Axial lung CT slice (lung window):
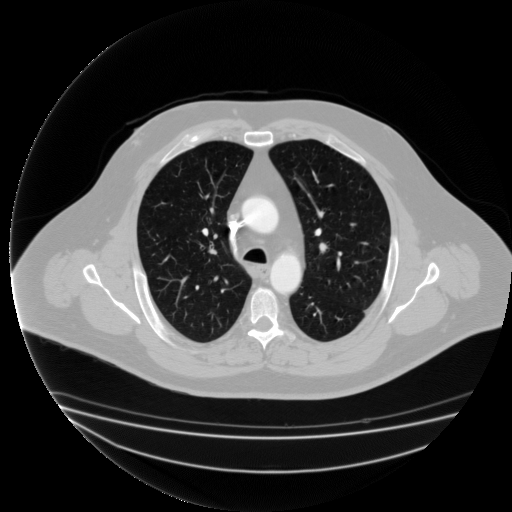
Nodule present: no